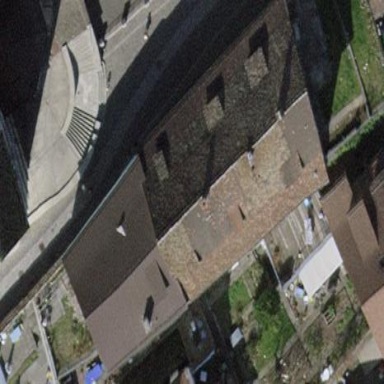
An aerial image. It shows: Building with gabled roof made of roof tiles.